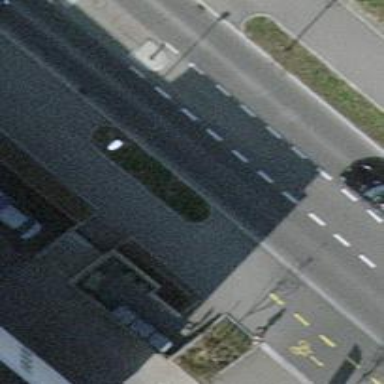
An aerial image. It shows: Set of steps on the road.